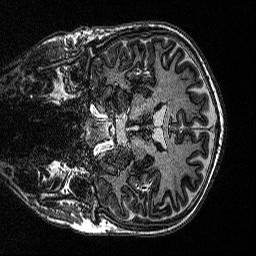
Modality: MP2RAGE
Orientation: coronal
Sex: male
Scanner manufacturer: siemens
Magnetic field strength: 3 T
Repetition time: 5 s
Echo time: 0.00292 s